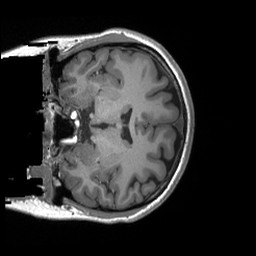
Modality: T1w
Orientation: coronal
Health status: ill
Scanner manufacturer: siemens
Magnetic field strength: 3 T
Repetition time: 2.3 s
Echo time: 0.00243 s